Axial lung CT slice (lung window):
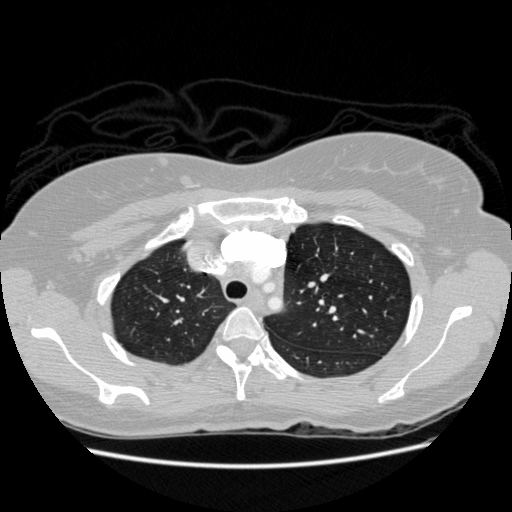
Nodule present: no